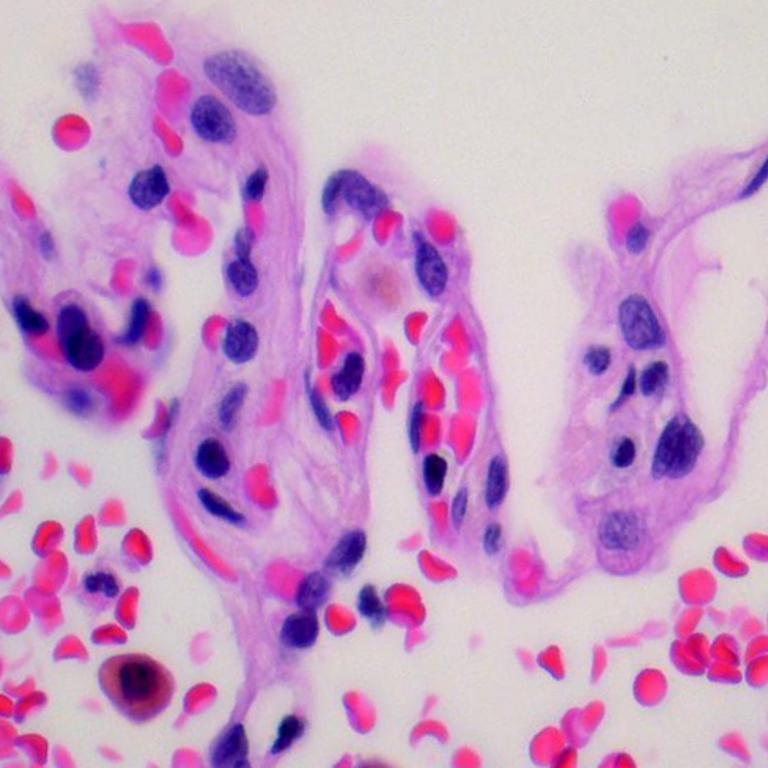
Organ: lung
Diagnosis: benign